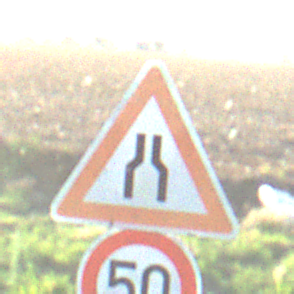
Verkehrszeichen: VerengteFahrbahn
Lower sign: Geschwindigkeit50
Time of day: SunriseSunset
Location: Outdoor (Nature)
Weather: Clear
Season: NotSpecified
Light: Natural